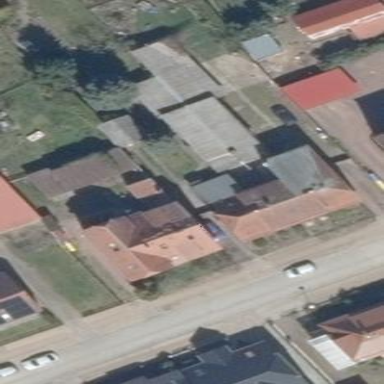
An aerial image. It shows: Semi-detached house.